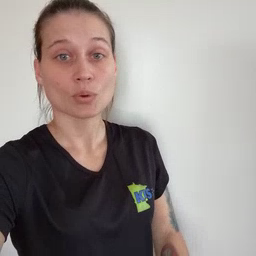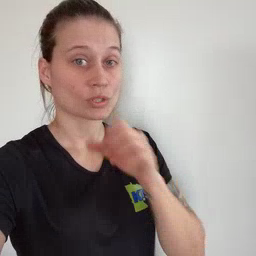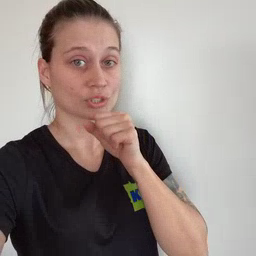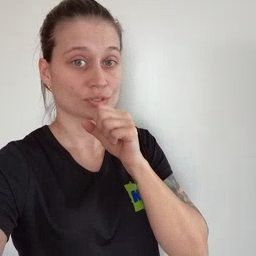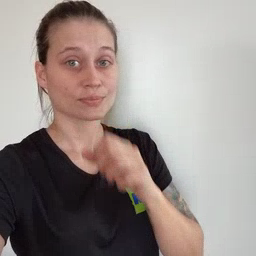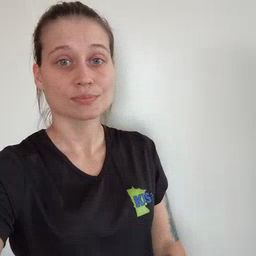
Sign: orange